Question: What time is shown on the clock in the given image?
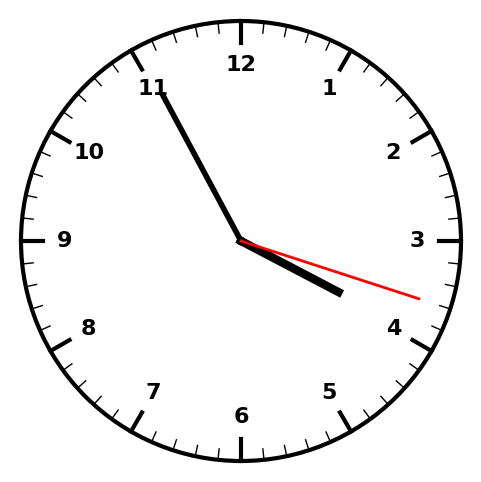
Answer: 03:55:18